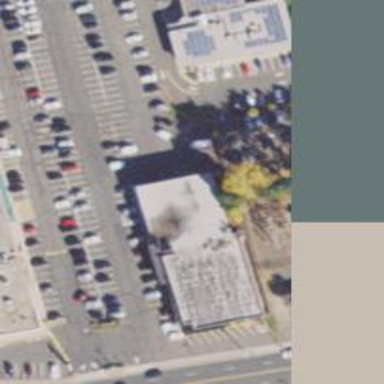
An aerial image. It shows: Post office.